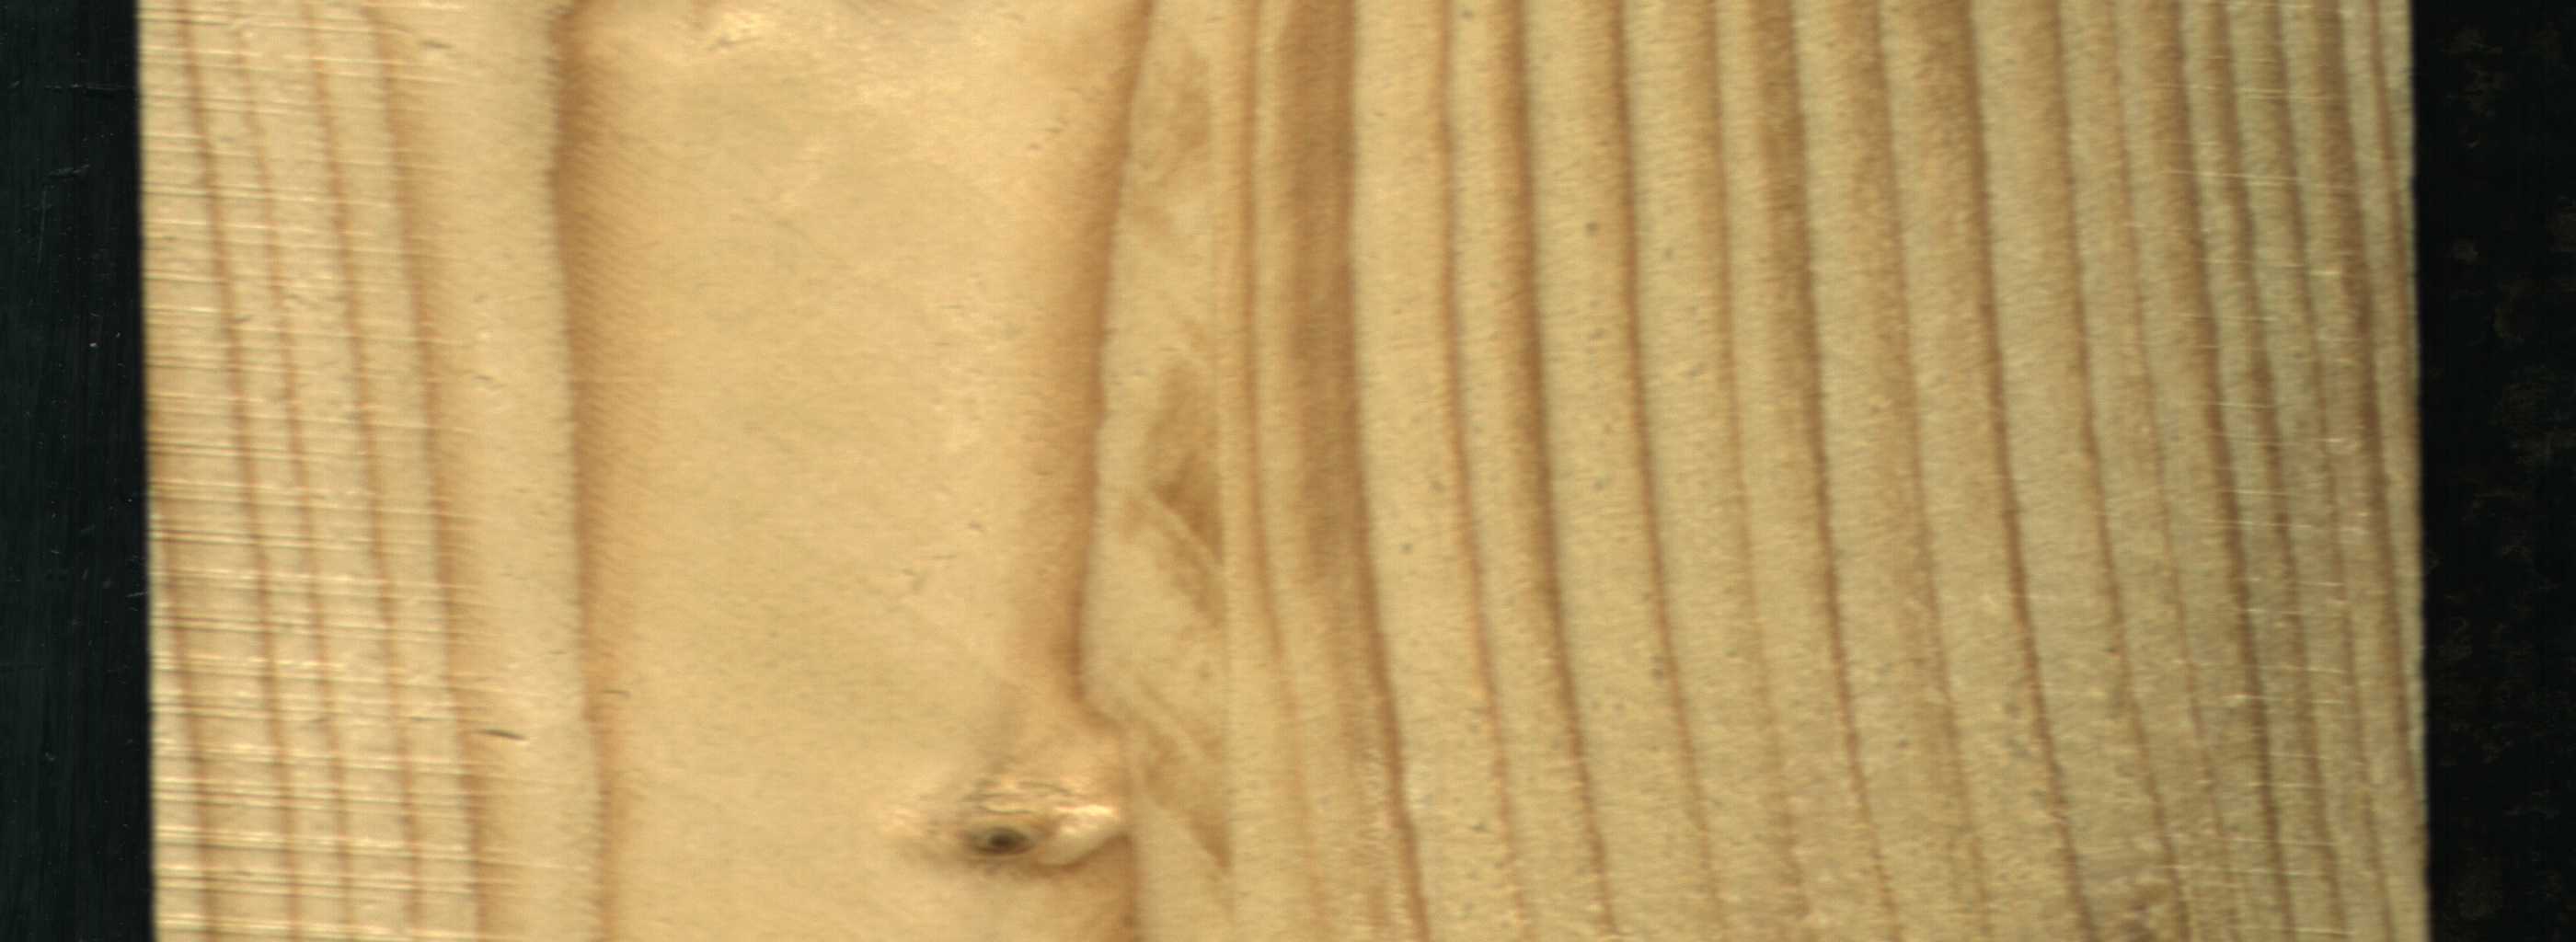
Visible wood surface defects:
Live_Knot